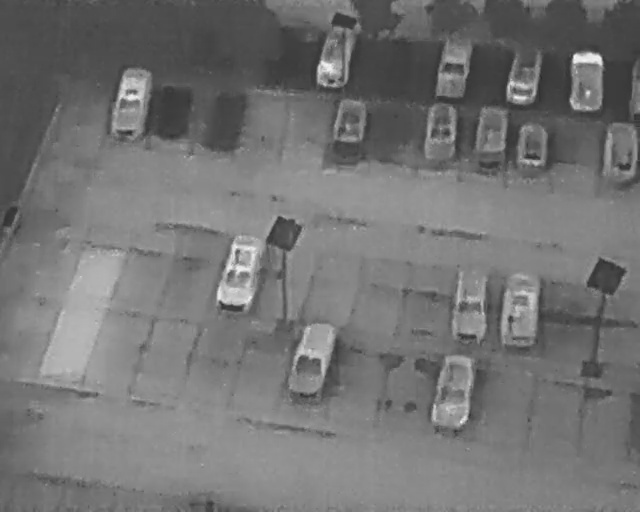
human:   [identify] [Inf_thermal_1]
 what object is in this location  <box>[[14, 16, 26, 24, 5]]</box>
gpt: <ref>1 large car at the top left</ref>

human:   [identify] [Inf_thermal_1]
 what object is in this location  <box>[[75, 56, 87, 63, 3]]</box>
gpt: <ref>1 medium car at the right</ref>

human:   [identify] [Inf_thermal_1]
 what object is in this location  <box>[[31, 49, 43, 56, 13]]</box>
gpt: <ref>1 large car at the center</ref>

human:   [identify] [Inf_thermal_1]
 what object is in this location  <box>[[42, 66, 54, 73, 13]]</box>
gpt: <ref>1 medium car at the center</ref>

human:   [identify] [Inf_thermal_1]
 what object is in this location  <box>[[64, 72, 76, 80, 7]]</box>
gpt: <ref>1 medium car at the bottom right</ref>